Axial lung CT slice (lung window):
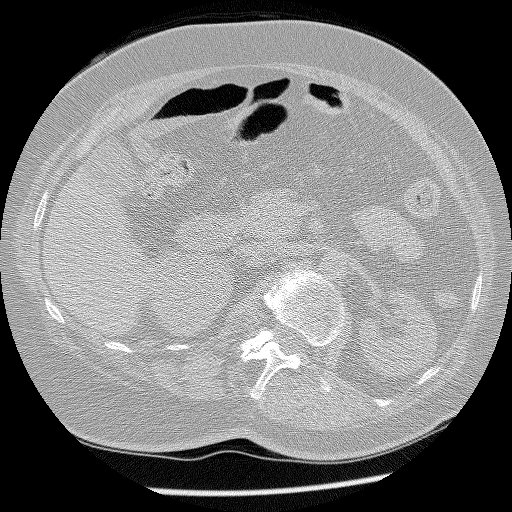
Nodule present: no